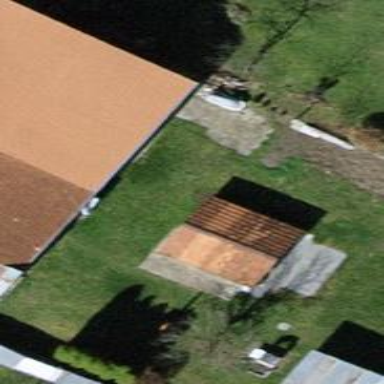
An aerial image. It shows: Shed.